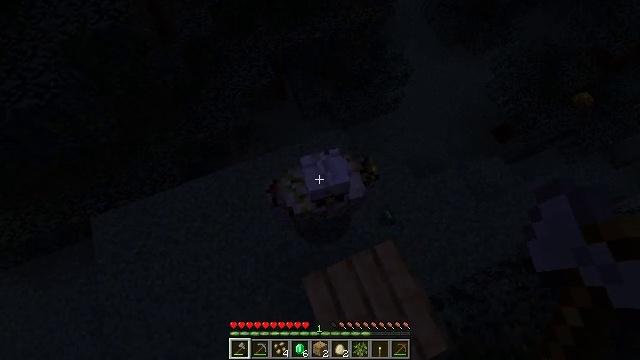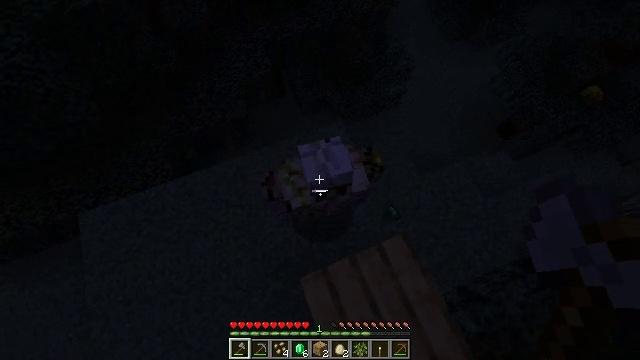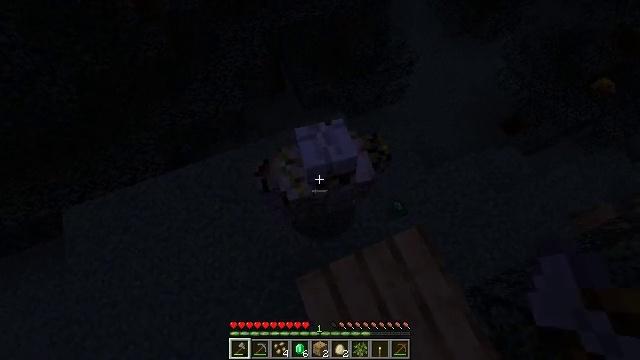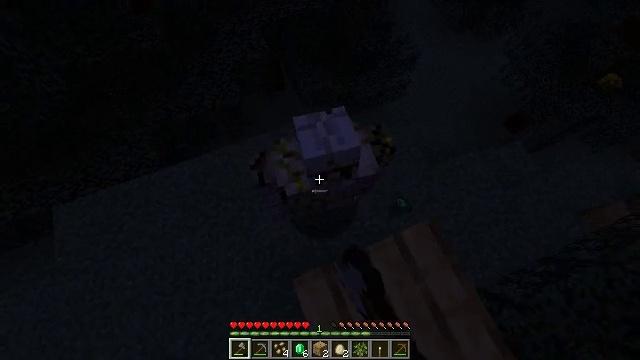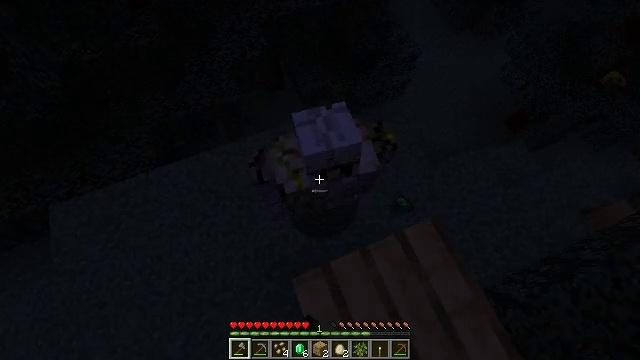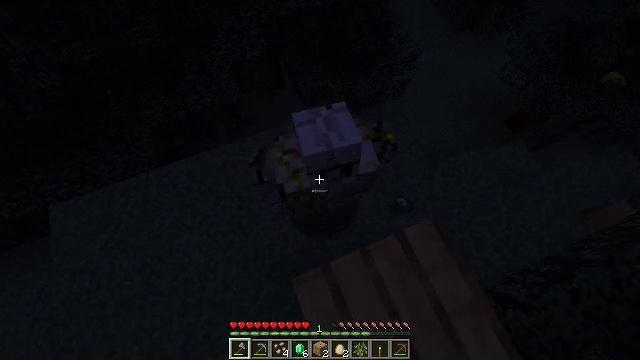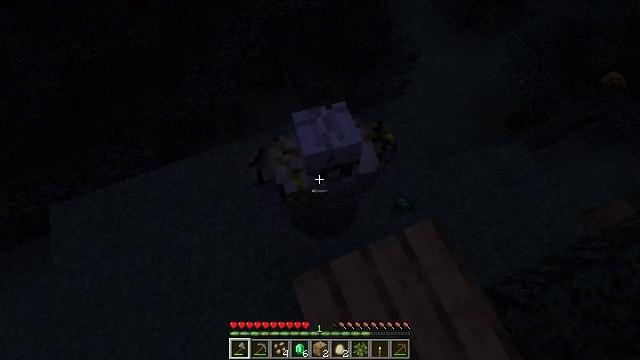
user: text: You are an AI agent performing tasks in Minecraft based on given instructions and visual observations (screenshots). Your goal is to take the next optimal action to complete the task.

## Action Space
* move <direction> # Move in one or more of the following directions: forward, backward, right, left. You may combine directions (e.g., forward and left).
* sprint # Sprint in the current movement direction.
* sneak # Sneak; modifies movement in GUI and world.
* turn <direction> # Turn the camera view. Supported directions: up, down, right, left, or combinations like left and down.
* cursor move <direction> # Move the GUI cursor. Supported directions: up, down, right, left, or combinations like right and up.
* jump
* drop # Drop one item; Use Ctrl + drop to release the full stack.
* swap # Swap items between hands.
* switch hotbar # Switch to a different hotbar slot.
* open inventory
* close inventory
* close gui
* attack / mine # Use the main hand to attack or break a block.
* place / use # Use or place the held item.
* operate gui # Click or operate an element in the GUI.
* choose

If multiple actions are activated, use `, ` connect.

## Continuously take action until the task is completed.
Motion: motion action
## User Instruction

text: Battle the village protector.
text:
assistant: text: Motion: no_op
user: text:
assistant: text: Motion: attack / mine
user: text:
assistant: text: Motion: attack / mine
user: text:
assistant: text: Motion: no_op
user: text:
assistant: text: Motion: no_op
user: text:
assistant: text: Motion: no_op
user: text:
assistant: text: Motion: no_op